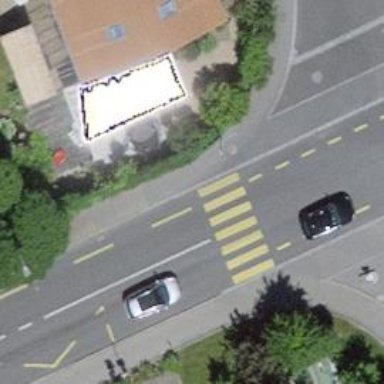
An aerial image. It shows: Uncontrolled crossing on the road.